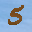
Label: 5